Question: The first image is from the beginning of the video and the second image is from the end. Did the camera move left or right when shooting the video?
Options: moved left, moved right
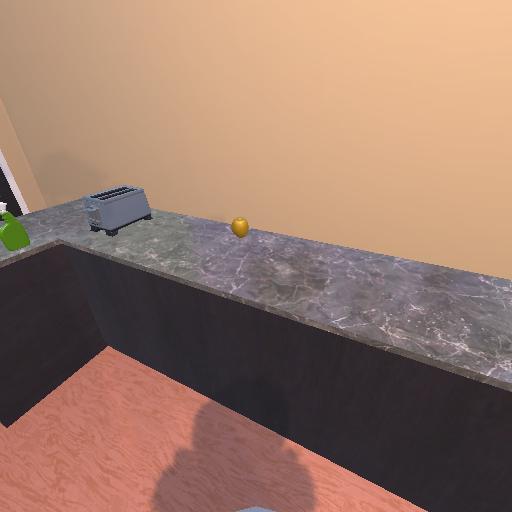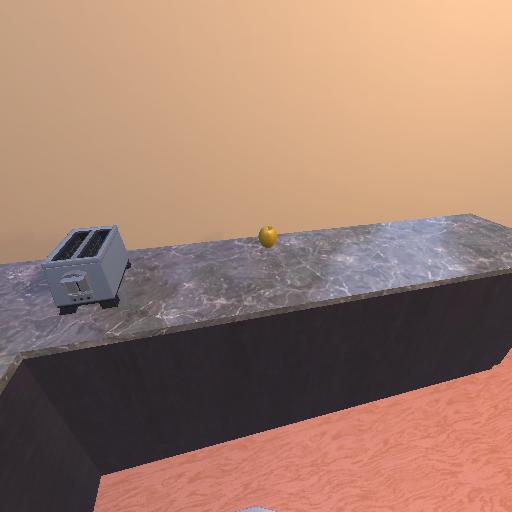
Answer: moved left